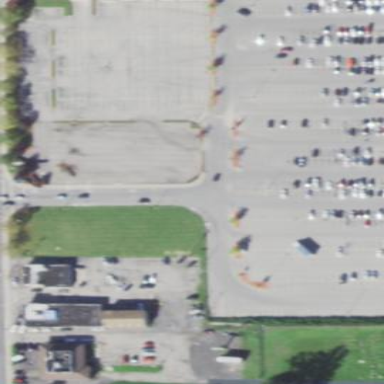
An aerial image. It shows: Parking area.